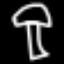
Label: mushroom